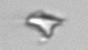
Label: detritus_transparent